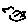
Label: bird